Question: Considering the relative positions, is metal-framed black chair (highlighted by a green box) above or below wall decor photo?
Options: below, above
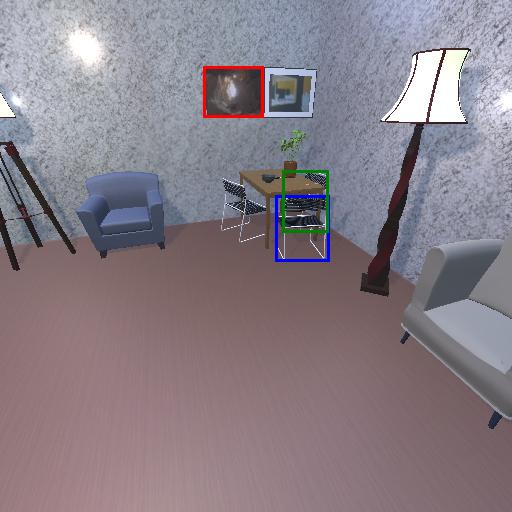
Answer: below